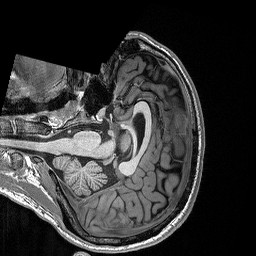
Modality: T1w
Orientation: axial